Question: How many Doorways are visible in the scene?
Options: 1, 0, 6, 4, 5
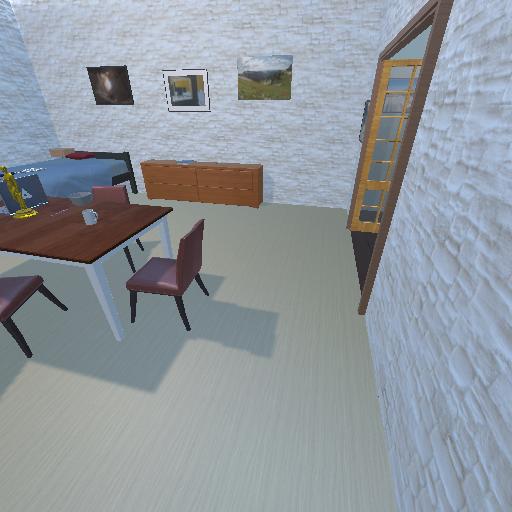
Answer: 1